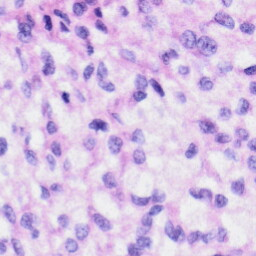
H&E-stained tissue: Liver